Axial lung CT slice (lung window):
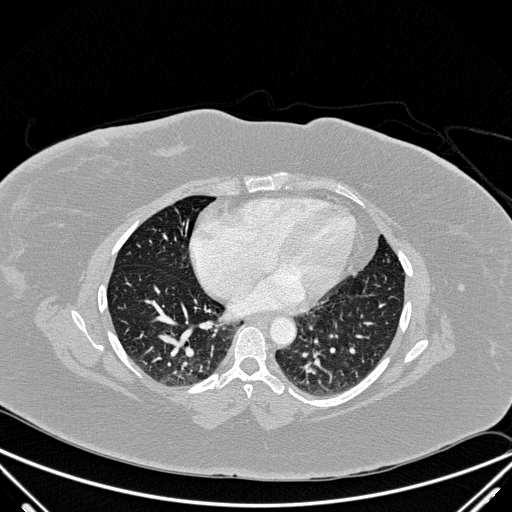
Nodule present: no